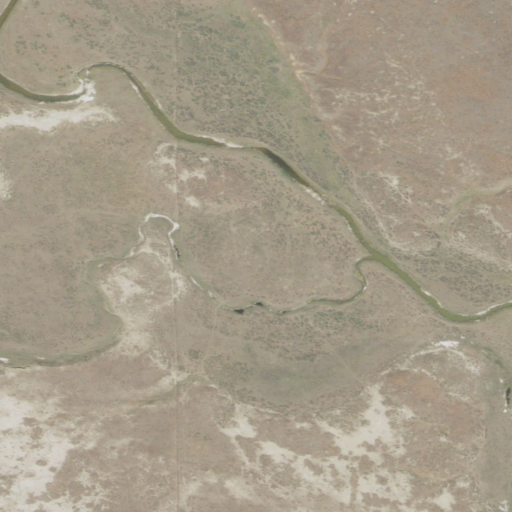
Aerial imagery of valley in Montana named Blind Coulee containing shrub and grassland